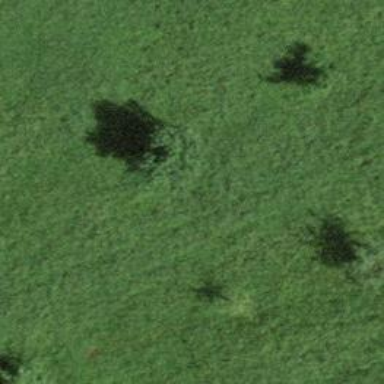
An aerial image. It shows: Broadleaved tree in natural setting.